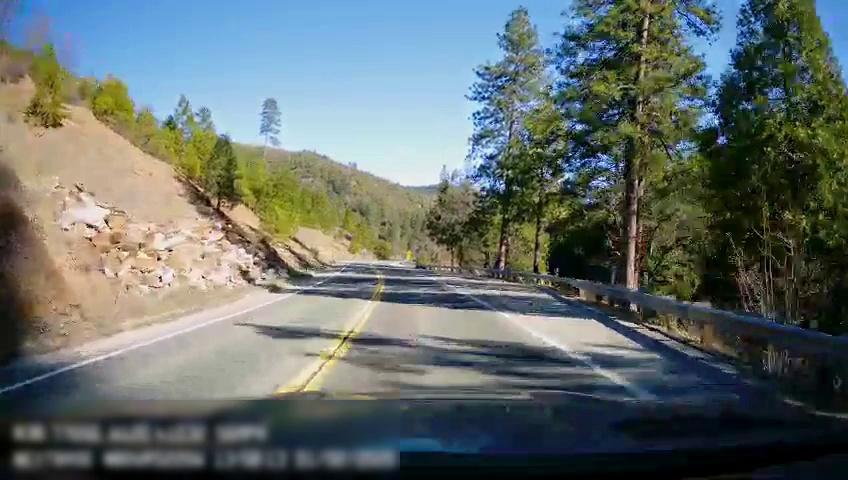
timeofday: Day
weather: Sunny
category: Drivable Space
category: Drivable Space
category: Lanes | Opposite Lane
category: Lanes | Current Lane
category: Lanes | Opposite Lane
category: Lanes | Current Lane